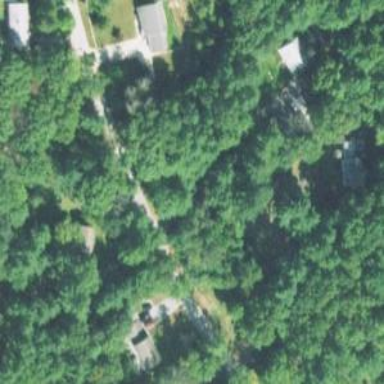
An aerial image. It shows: Residential driveway serving as service road.